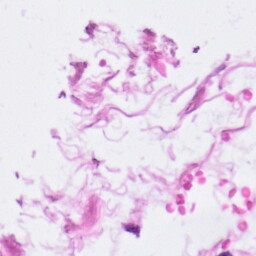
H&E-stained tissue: Pancreatic